Question: I am trying to learn about GCM and a newbie at this...I am running the demo at: <URL> registered because of the following error:
'''
java.net.ConnectException: failed to connect to localhost/127.0.0.1 (port 8080): connect failed: ECONNREFUSED (Connection refused)
'''
In my Activity I am getting this message : 'From GCM: device successfully registered!'
And then getting these messages: Trying (attempt %1$d/%2$d) to register device on Demo Server
These are the parameters for my application:
'''
static final String SERVER_URL ="http://localhost:8080/Server_Demo";
static final String SENDER_ID = "902733651294";
'''
I have a hunch that this has to do with how my network is defined on my computer and/or my device...
Any help would be greatly appreciated!
EDIT: Picture of web server thru a "Dynamic web project" using Eclipse.

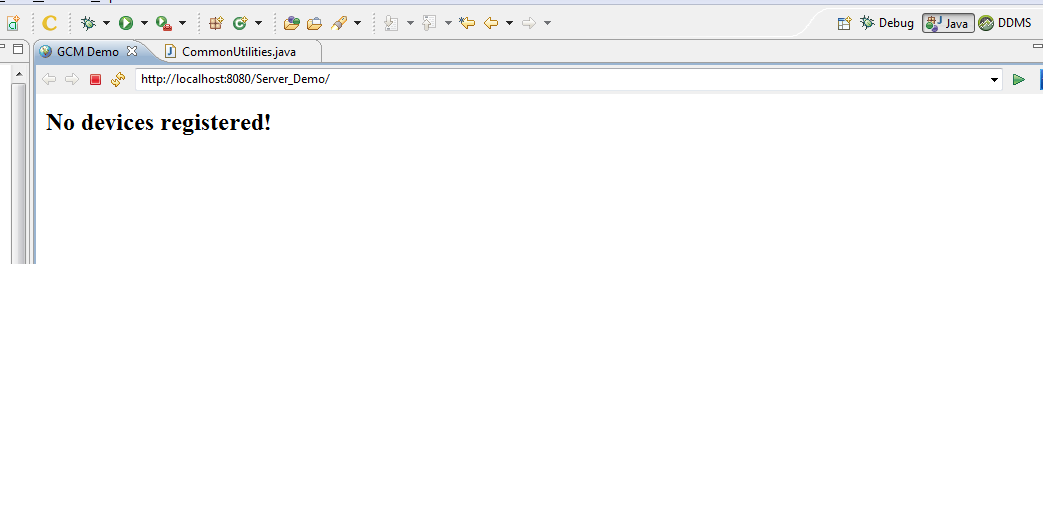
Answer: The demo server is not running on your phone's localhost (i. e. the phone itself), that's for sure. Is it running anywhere? First deploy the demo server, then change SERVER_URL accordingly.
In general, GCM assumes that you have some cloud infrastructure (i. e. a hosted Web server somewhere). That's what C stands for.